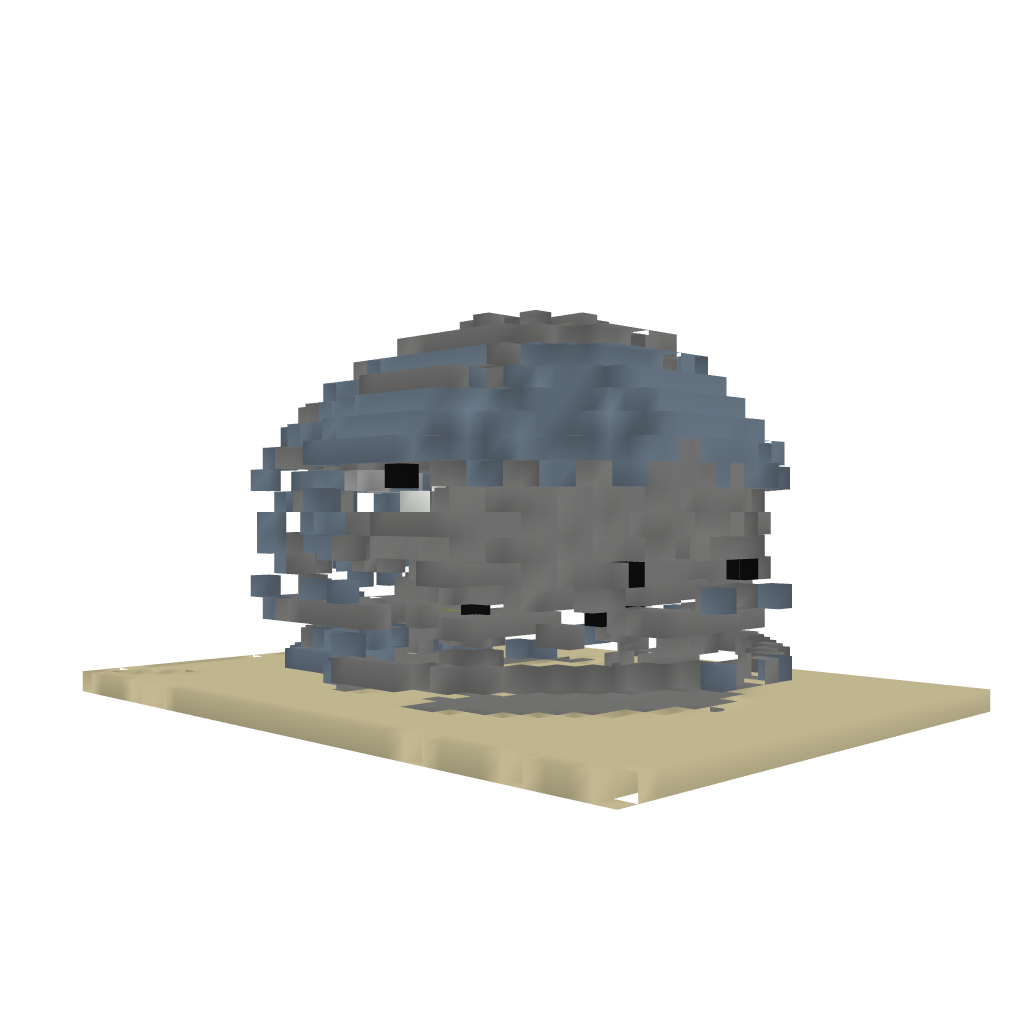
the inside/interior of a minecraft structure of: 3d skull house